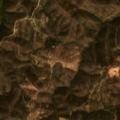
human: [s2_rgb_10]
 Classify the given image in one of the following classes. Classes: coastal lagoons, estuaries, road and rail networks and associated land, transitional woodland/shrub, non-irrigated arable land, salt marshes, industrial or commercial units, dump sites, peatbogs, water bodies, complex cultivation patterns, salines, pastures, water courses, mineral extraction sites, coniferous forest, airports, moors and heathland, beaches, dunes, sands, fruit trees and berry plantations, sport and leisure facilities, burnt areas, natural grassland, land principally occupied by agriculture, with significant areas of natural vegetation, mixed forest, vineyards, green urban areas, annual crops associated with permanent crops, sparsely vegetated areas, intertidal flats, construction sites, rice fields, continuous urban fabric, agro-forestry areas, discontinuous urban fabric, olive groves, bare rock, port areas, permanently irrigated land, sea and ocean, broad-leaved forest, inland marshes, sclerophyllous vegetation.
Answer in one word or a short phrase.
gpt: mixed forest